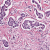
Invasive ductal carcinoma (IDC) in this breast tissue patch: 1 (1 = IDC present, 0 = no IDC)